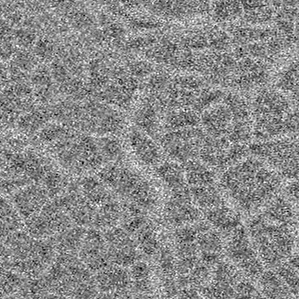
Label: frost